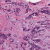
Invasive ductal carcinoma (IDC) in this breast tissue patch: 1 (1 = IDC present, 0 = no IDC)